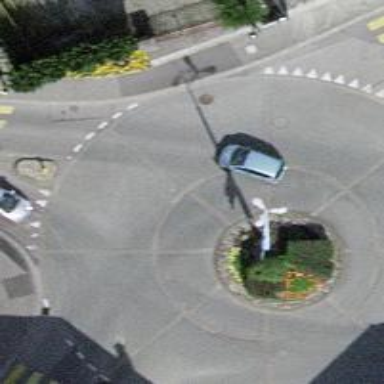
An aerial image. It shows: Roundabout at tertiary road junction.